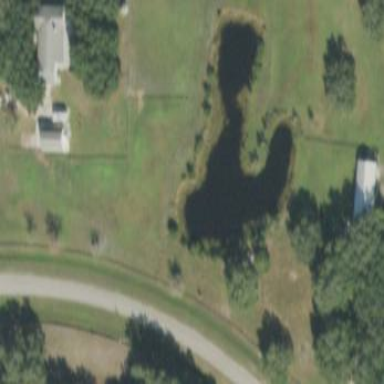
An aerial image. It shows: Peaceful pond surrounded by nature.